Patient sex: M
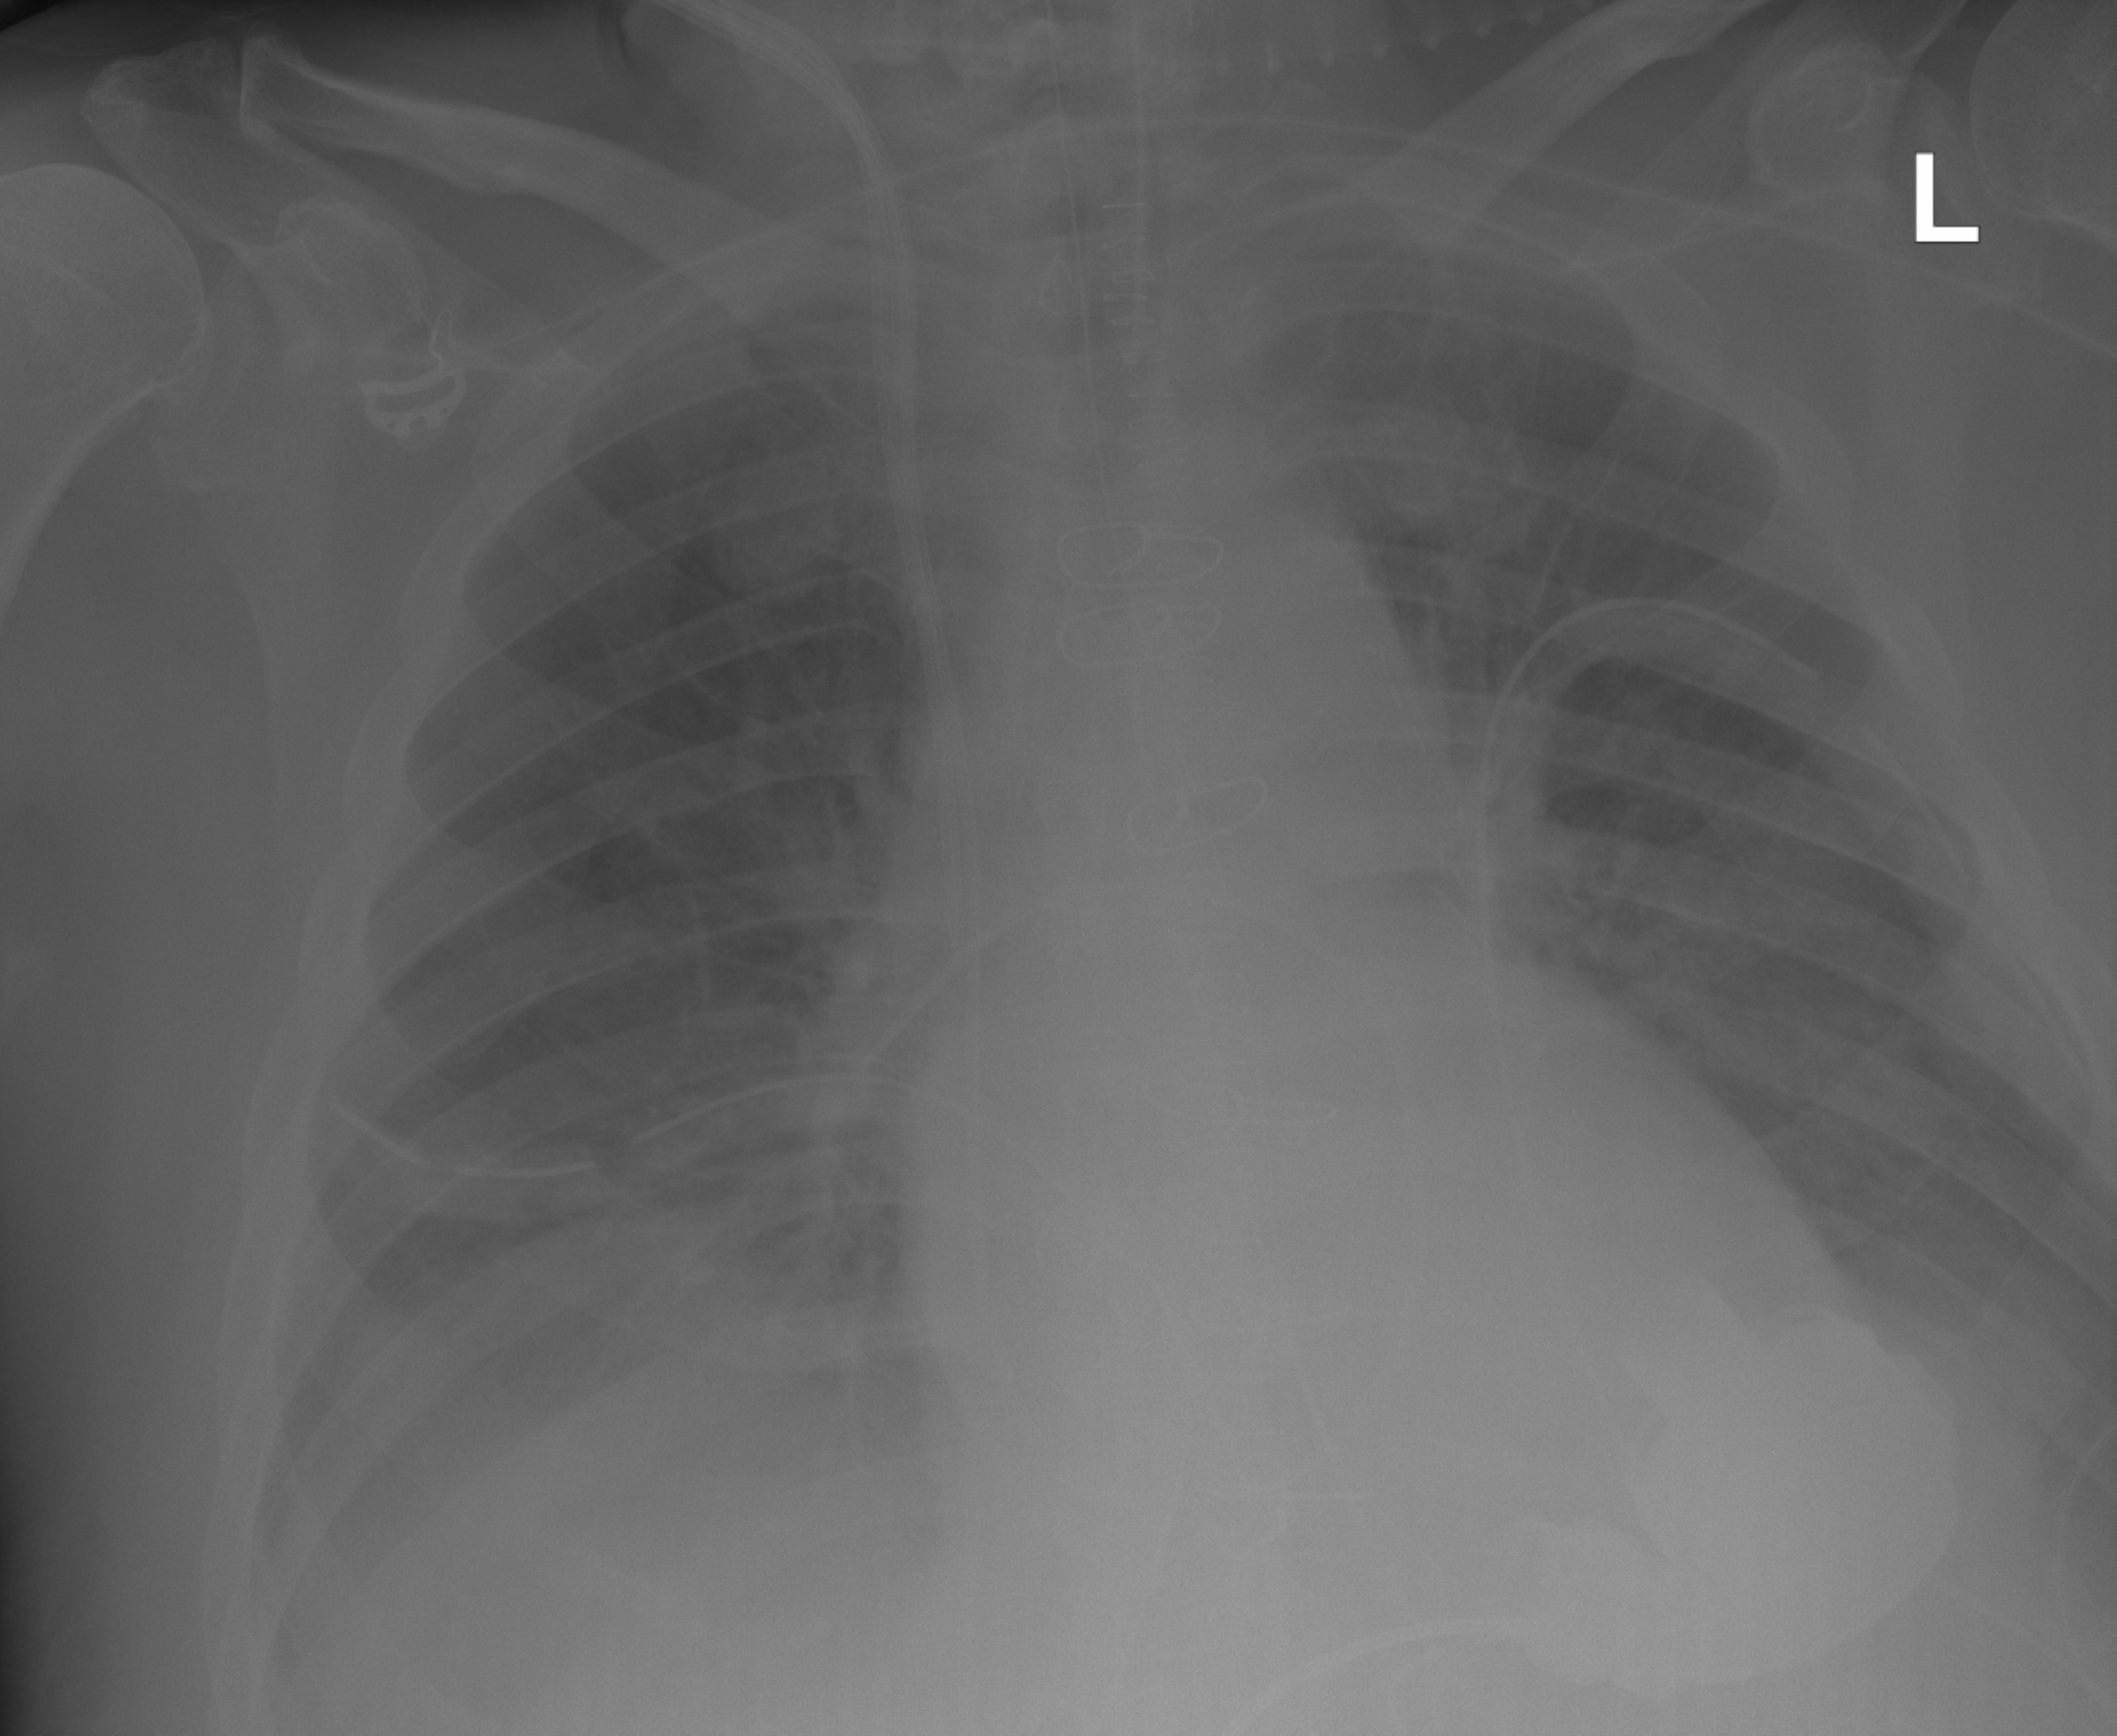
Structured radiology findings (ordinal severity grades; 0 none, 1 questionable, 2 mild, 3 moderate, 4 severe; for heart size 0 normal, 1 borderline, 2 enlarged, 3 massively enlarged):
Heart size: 2
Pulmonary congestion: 2
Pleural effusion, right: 2
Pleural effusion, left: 2
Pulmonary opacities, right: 0
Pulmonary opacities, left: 0
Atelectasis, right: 2
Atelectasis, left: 2